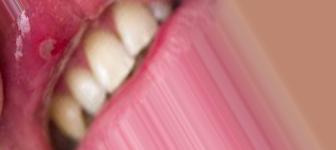
Condition: Mouth Ulcer